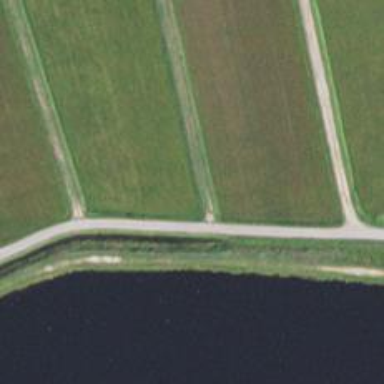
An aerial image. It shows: Canal.